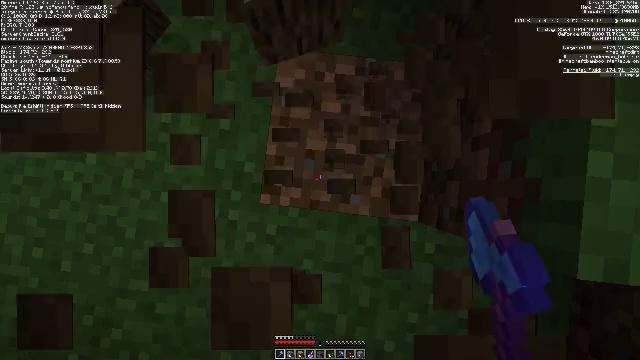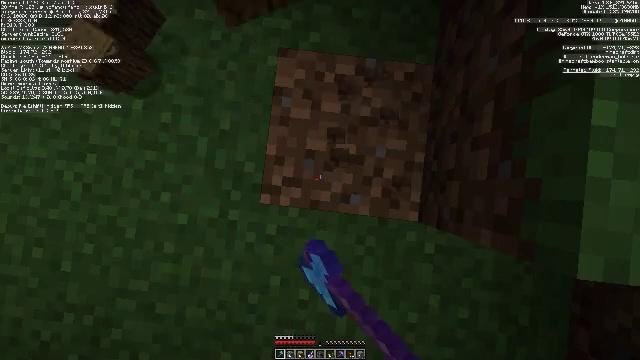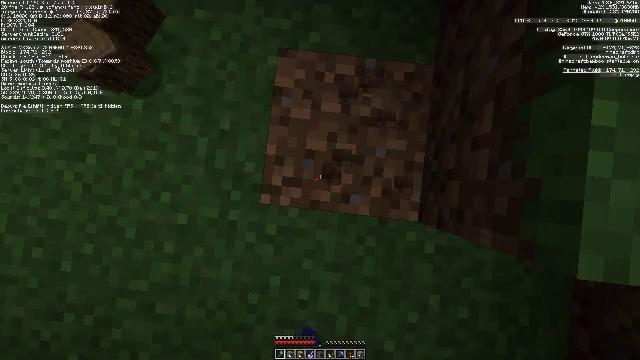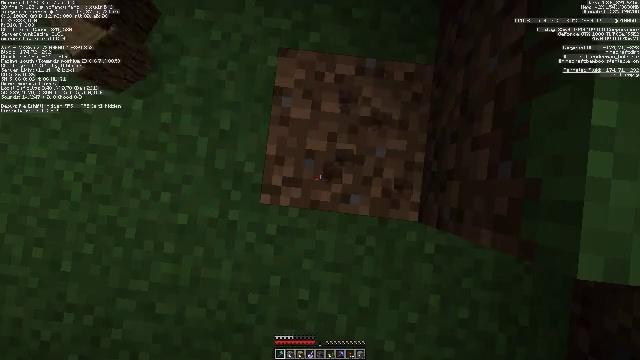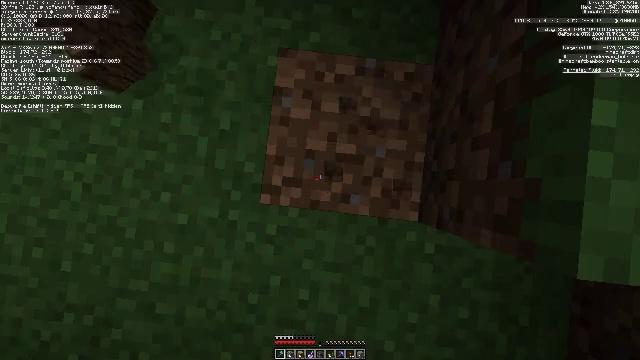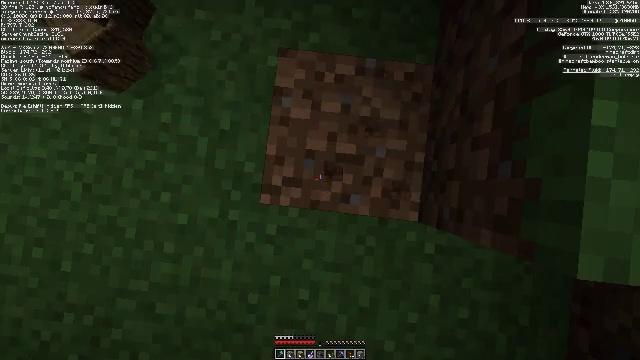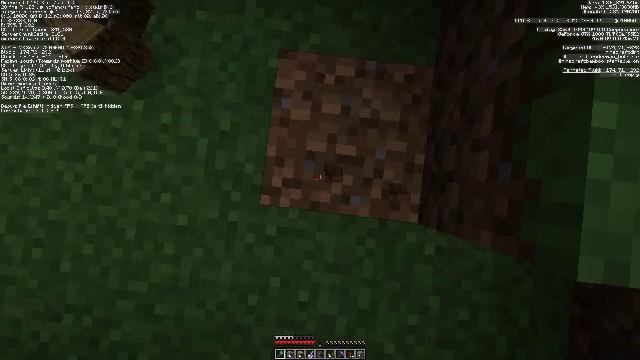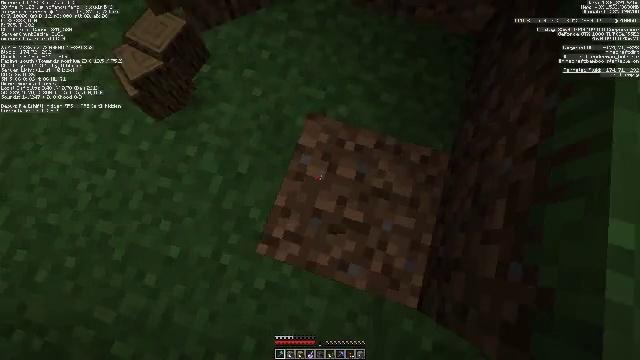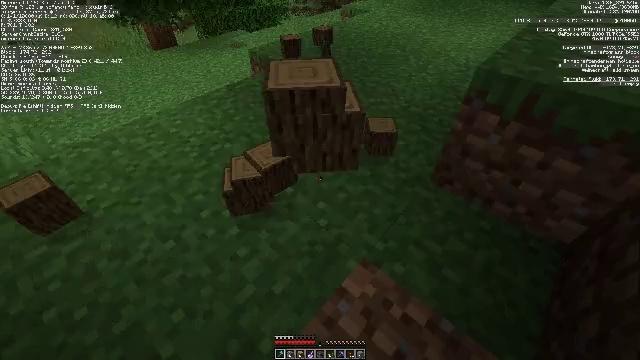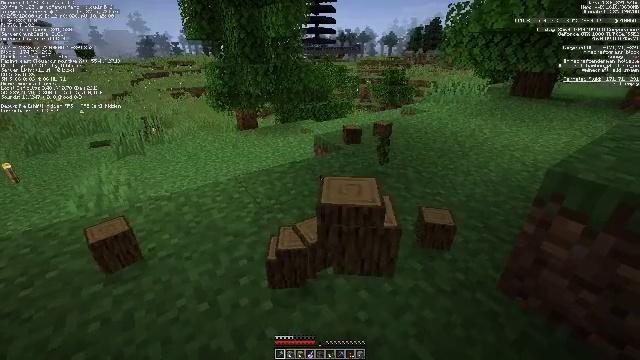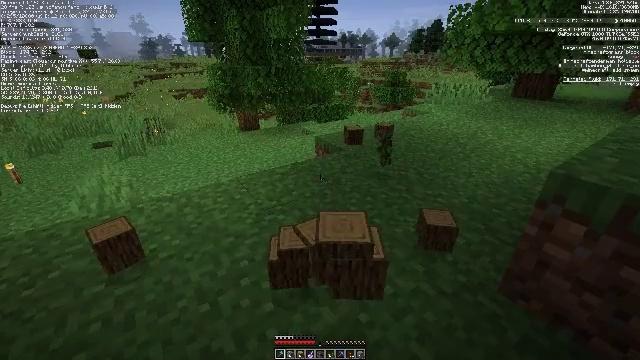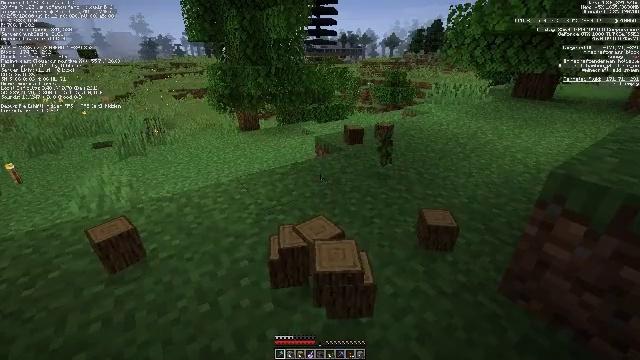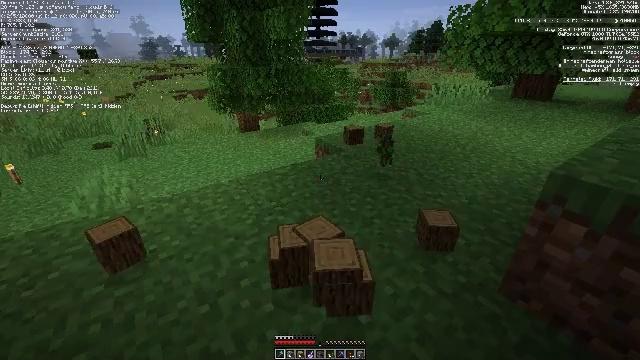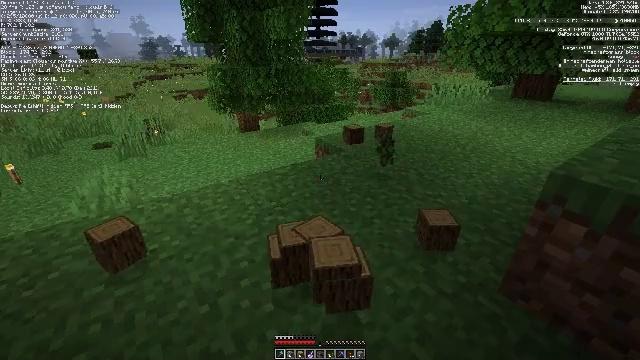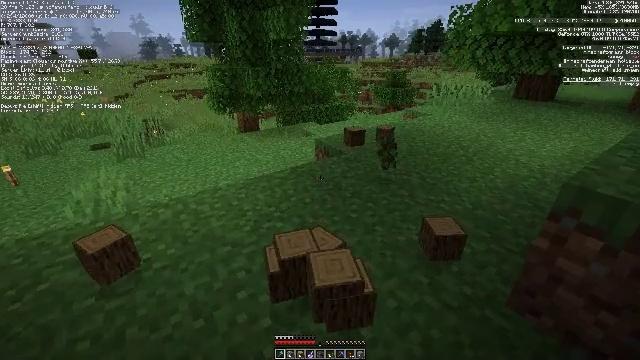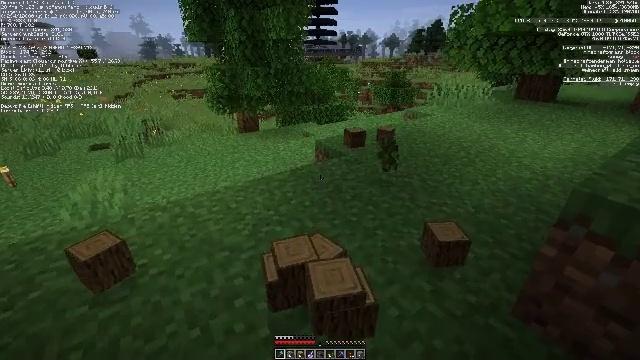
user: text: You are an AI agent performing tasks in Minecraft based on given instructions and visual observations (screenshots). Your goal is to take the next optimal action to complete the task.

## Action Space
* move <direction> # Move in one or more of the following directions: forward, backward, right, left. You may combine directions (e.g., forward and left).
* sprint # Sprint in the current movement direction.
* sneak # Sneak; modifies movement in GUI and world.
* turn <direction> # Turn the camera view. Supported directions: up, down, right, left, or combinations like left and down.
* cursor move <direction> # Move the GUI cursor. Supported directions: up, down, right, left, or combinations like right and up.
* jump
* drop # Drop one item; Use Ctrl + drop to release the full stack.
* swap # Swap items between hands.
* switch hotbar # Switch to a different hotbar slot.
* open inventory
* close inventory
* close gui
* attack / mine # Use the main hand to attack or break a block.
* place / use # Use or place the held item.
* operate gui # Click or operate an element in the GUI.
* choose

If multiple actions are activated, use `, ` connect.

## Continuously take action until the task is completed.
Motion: motion action
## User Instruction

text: Drop golden boots.
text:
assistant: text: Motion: attack / mine
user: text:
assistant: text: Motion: attack / mine
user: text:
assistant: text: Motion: no_op
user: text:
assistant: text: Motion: no_op
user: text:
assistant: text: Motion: no_op
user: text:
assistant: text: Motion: no_op
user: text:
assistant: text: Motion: turn left and up
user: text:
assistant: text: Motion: turn left and up
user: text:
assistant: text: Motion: turn left and up
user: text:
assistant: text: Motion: no_op
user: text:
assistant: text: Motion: no_op
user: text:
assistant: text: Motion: no_op
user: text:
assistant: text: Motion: no_op
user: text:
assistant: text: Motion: move forward
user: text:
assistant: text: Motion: move forward
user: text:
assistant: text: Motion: move forward
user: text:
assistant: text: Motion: move forward
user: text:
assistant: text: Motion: move forward, turn right and down
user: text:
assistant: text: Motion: move forward, turn right and down
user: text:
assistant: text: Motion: move forward, turn right and down
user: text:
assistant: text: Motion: move forward, turn right and down
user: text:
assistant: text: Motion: move forward
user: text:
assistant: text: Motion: move forward
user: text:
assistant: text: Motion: move forward
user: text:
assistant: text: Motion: move forward
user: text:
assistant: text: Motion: move forward
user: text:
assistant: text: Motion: move forward
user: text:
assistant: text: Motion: move forward
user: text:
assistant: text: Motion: move forward
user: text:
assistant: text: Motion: move forward